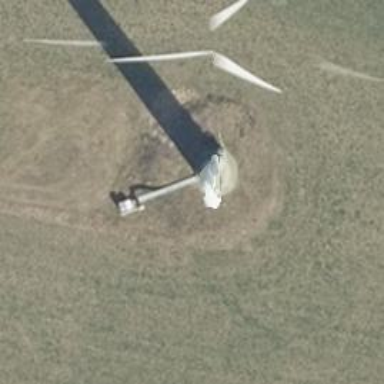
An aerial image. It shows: Wind generator using wind turbines of horizontal axis.